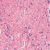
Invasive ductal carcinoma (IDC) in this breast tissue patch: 0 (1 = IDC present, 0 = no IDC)